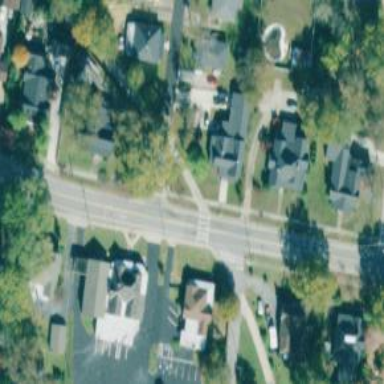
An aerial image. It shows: Crossing on the road.